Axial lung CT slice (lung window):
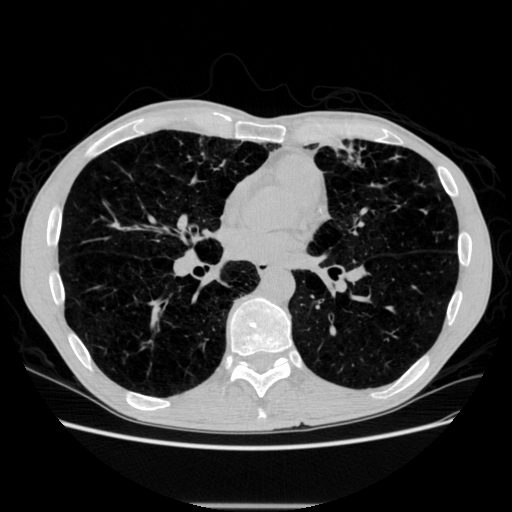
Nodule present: no